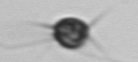
Label: Acanthoica_quattrospina